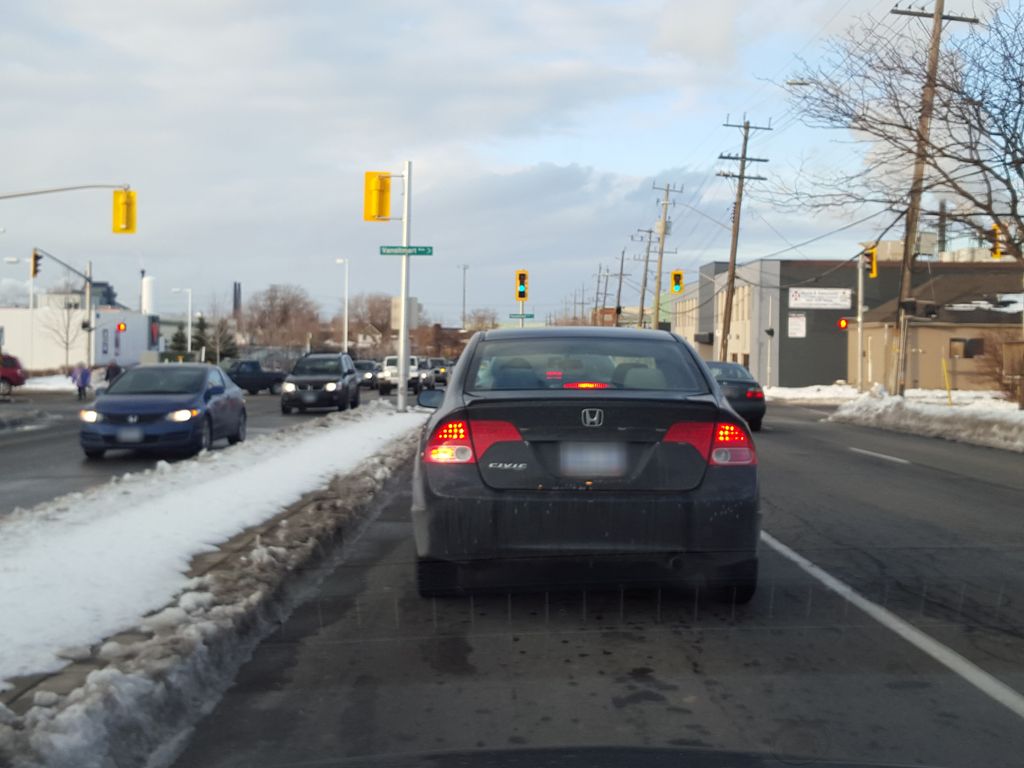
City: hamilton